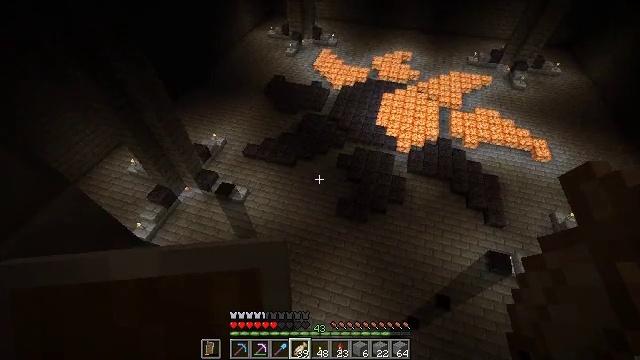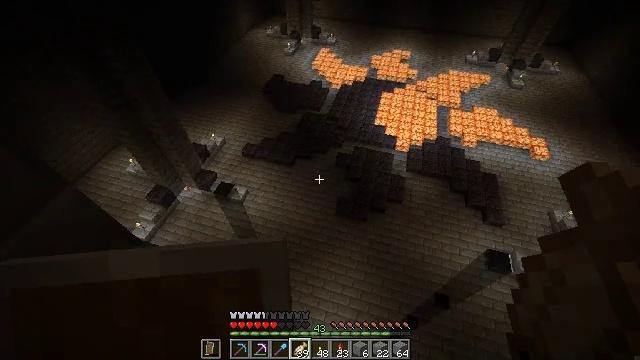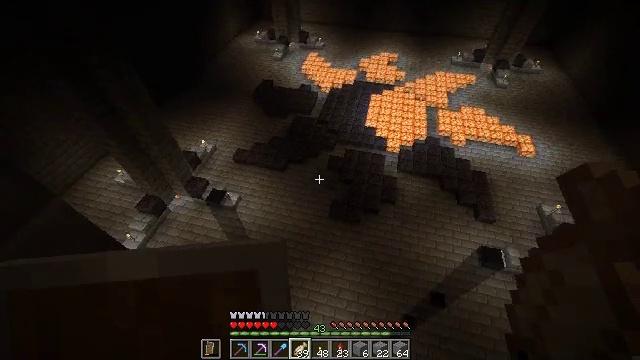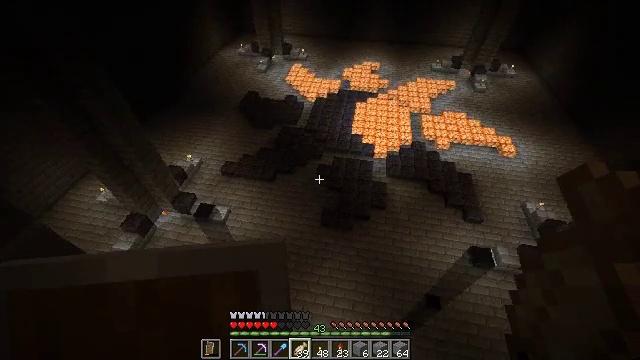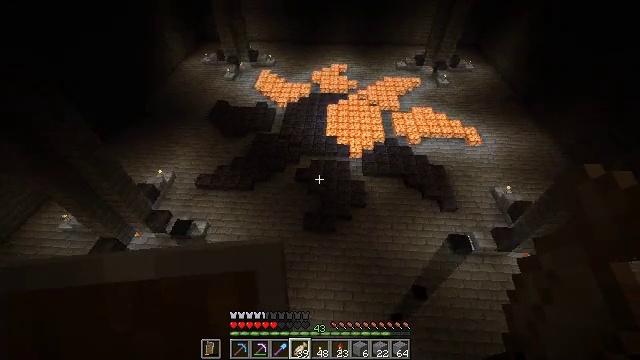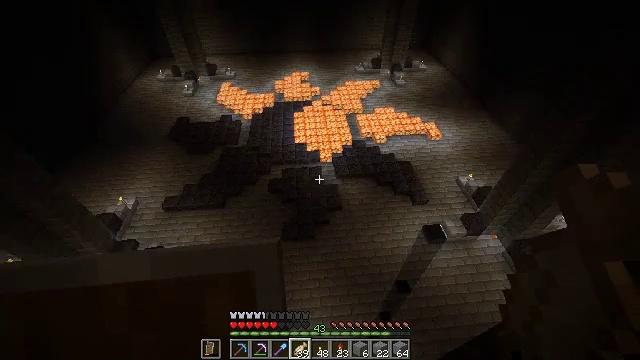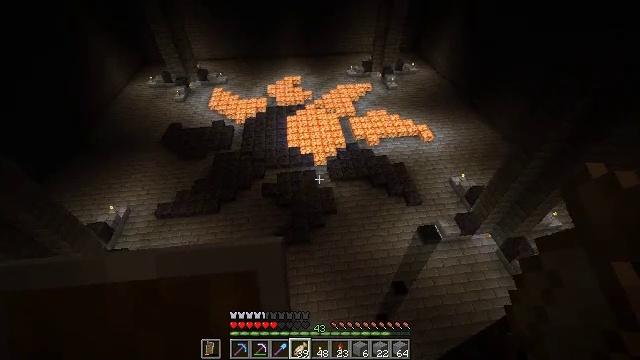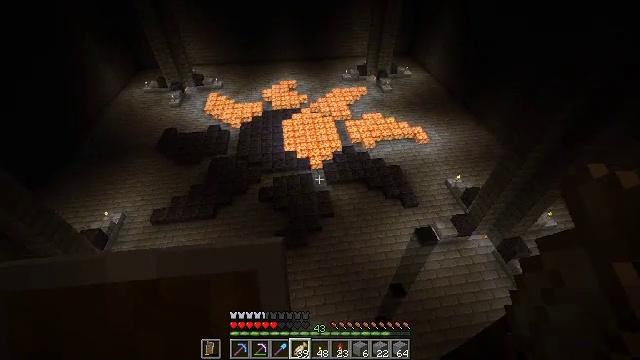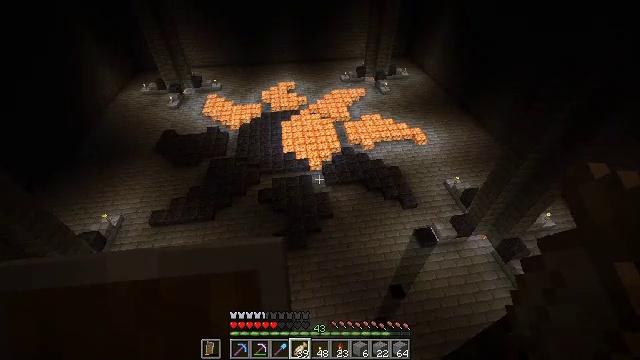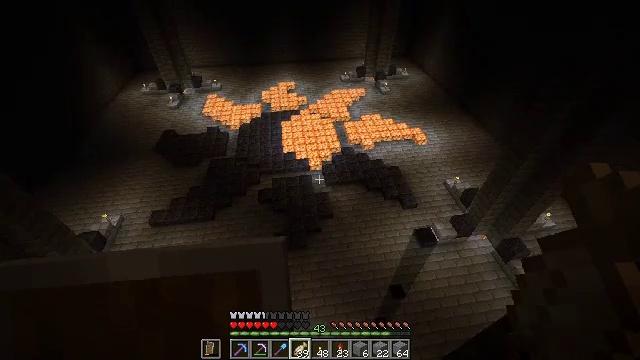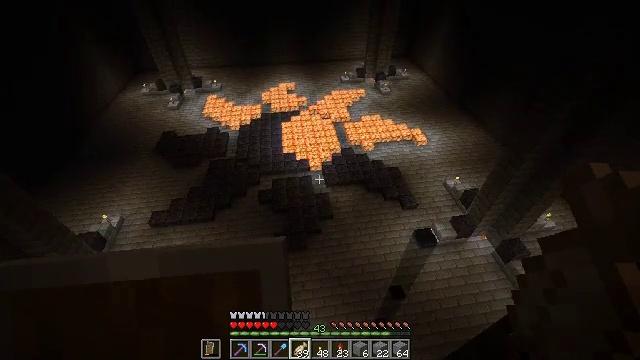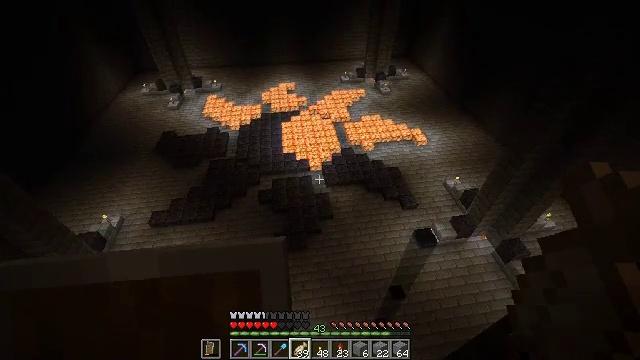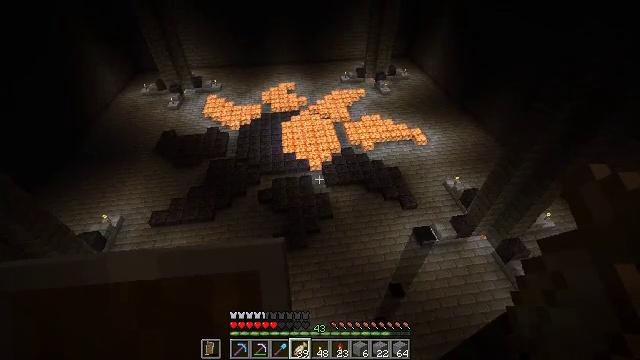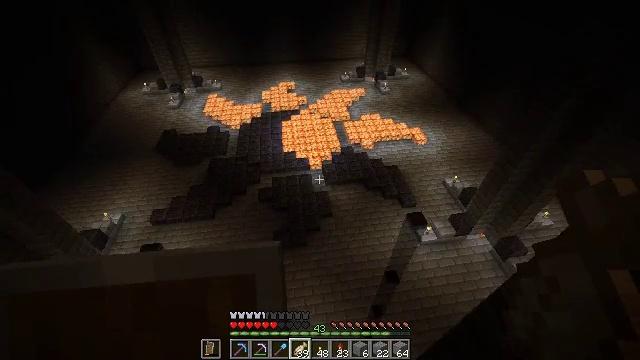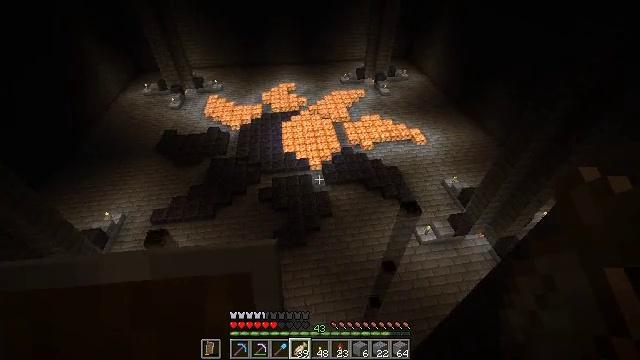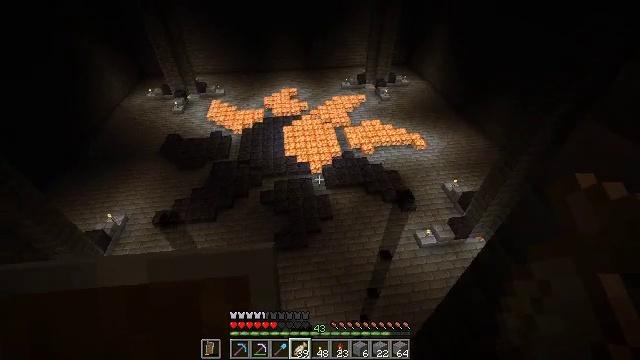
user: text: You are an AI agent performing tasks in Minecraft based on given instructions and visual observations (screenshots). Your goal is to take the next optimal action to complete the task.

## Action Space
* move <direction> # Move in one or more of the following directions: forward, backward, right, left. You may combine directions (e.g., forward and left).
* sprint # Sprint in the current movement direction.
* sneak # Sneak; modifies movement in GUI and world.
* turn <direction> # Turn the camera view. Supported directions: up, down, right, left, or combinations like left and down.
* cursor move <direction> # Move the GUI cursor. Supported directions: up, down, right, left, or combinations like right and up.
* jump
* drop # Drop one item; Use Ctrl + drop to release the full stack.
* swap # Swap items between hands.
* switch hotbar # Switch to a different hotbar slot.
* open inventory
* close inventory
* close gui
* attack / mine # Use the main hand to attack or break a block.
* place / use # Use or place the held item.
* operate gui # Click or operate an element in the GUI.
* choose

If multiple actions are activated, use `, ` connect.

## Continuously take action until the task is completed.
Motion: motion action
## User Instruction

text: Get the quartz pillar into your inventory.
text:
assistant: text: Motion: no_op
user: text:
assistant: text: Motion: turn right
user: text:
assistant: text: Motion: turn right and up
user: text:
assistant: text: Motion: turn right
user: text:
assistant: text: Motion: turn right and up
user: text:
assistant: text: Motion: turn right
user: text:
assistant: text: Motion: turn right
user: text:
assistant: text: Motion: no_op
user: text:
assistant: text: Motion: no_op
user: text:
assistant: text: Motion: no_op
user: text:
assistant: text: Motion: no_op
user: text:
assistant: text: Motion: move back
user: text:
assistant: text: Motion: move back
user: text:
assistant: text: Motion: move back
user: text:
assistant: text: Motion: move back, turn up
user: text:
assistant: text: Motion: move back
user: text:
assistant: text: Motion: move back, turn right and up
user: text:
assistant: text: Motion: move back, turn right
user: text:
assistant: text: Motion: turn right
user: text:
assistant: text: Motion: turn right and up
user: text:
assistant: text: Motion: turn right and up
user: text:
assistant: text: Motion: turn right and up
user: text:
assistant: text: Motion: turn right
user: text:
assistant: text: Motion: turn right and down
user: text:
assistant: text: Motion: turn right and up
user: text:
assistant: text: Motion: turn right and up
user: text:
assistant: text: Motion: turn right and up
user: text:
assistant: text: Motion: move forward, turn right and up
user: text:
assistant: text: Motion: move forward, turn up
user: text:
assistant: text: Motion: turn left and up